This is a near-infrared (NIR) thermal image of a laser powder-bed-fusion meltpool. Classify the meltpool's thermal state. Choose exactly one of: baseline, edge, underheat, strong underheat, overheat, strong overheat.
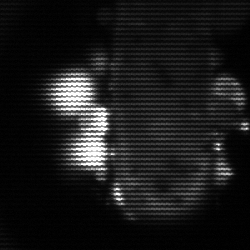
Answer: strong underheat